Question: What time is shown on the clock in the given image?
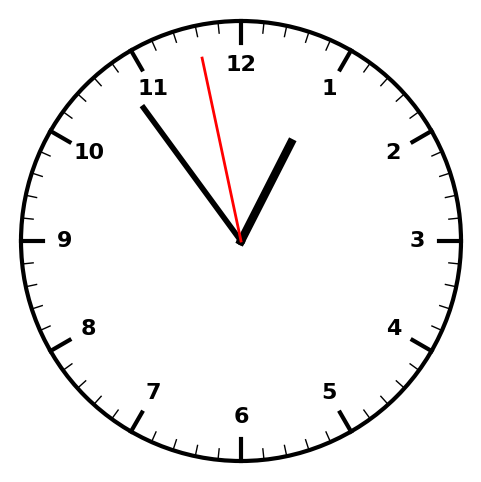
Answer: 12:53:58